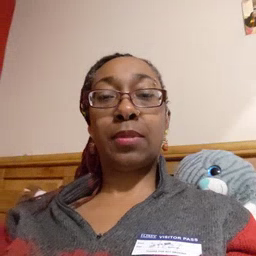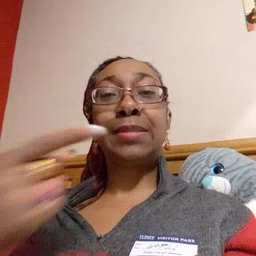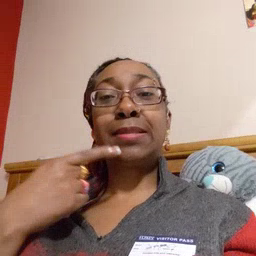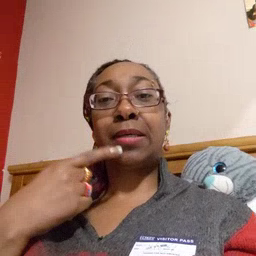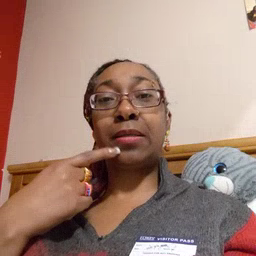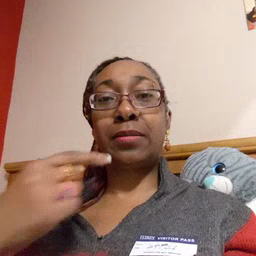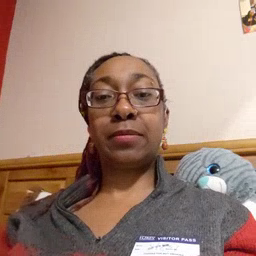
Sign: say